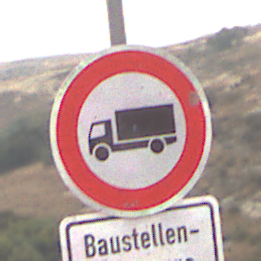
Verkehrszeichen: VerbotFuerKraftfahrzeugeUeberDreiKommaFuenfTonnen
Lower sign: SonstigeFahrzeugePersonengruppenFrei1
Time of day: MorningAfternoon
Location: Outdoor (Nature)
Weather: Overcast
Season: NotSpecified
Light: Natural